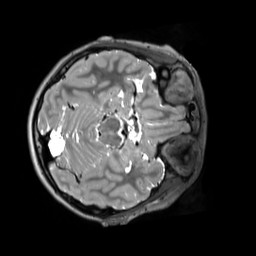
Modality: T2w
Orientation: axial
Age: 10
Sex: male
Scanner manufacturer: siemens
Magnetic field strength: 3 T
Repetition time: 3.2 s
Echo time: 0.408 s